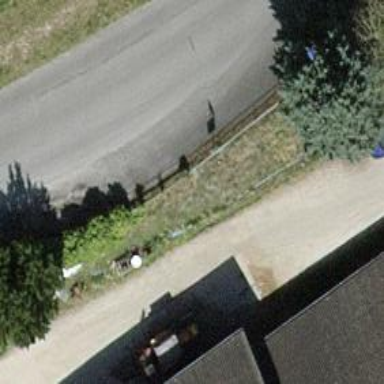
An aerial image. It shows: Bus stop with platform for public transport.